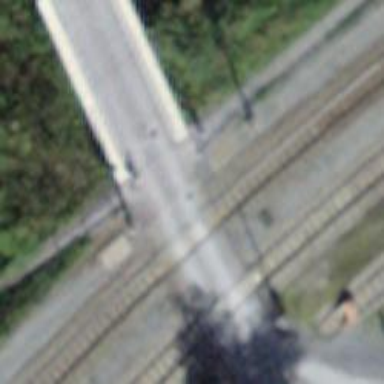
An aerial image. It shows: Railway level crossing.